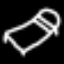
Label: bed